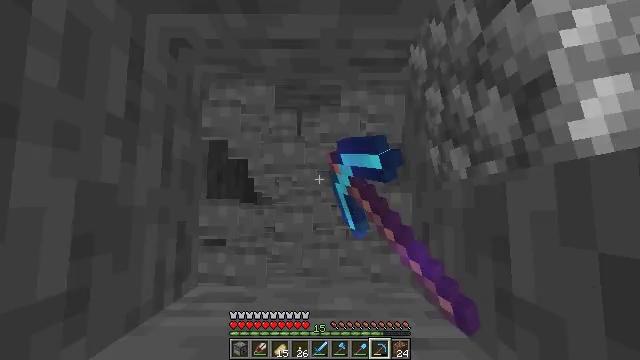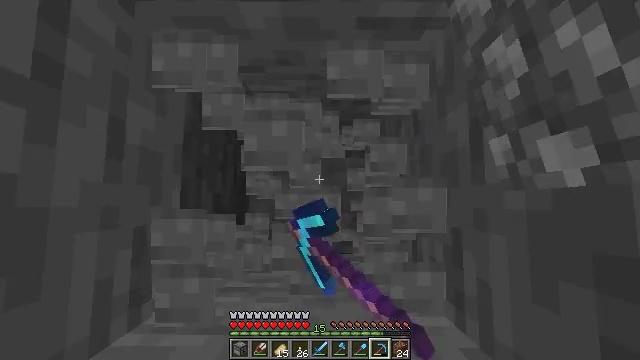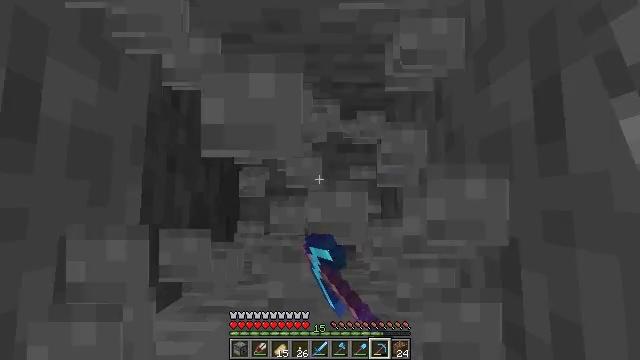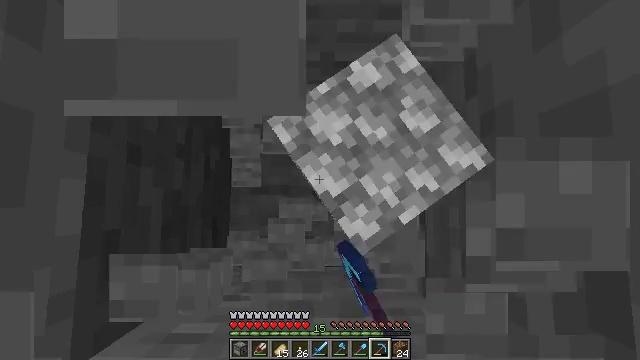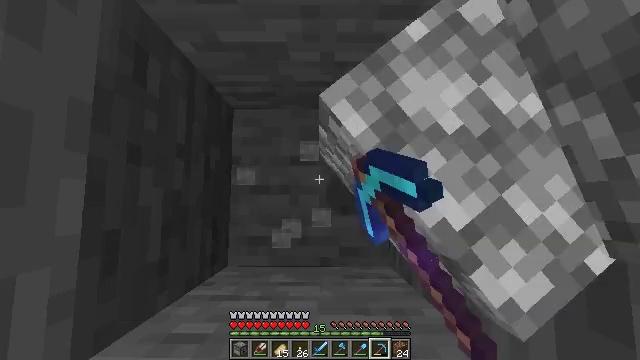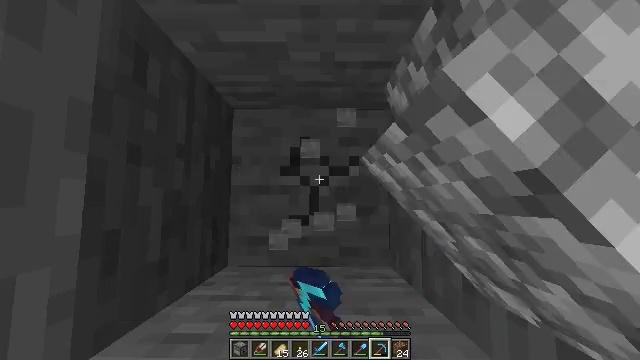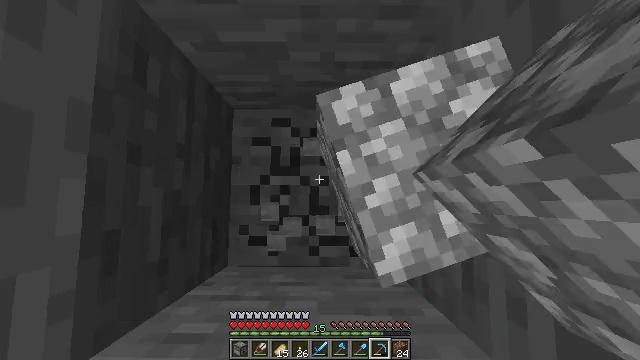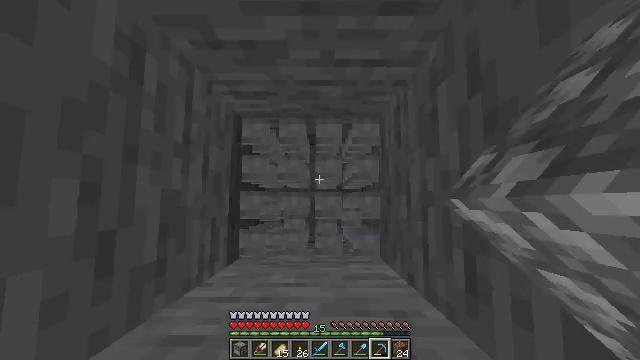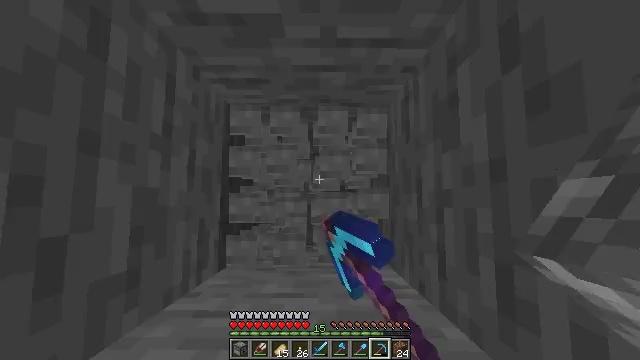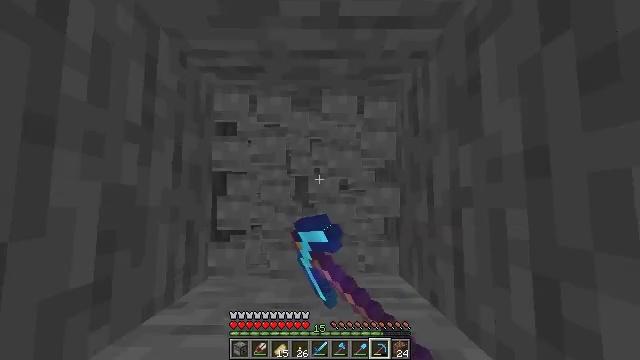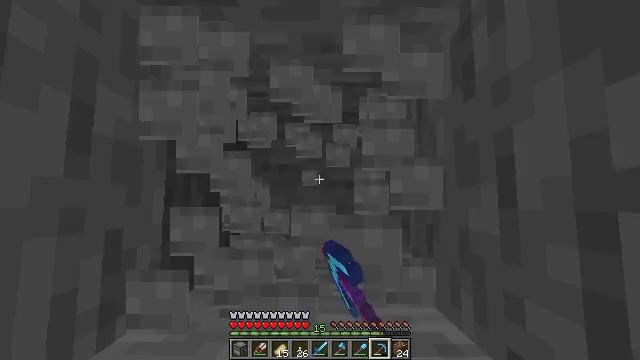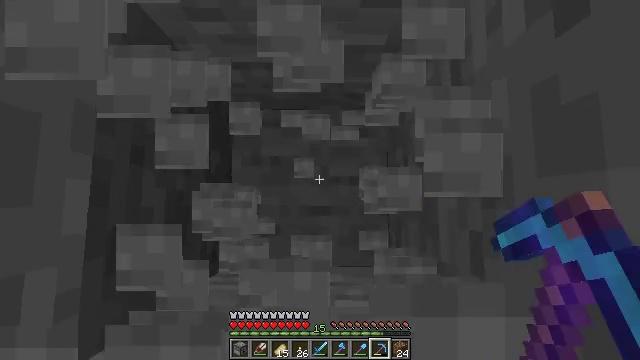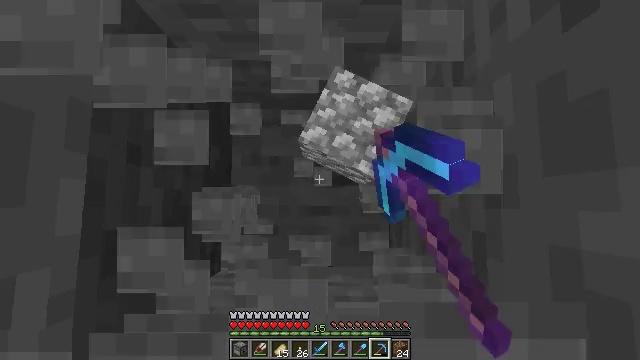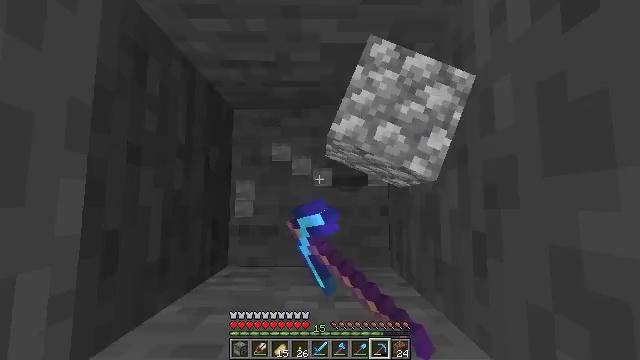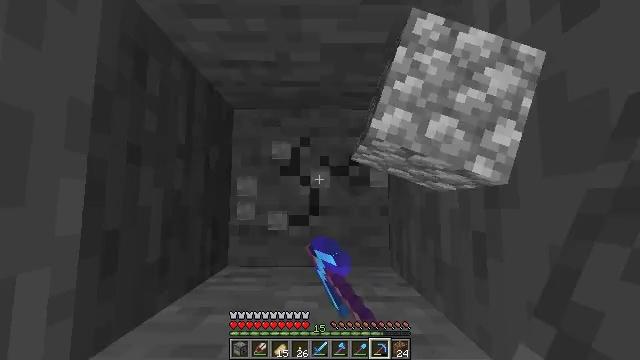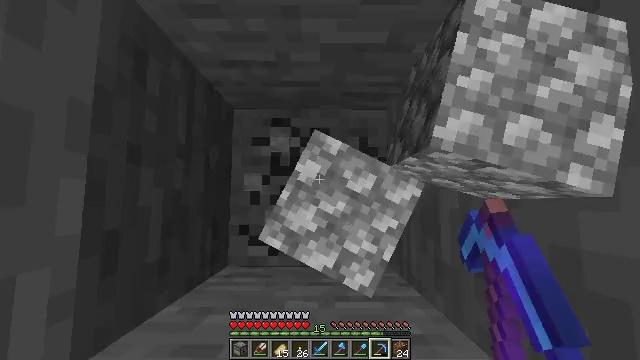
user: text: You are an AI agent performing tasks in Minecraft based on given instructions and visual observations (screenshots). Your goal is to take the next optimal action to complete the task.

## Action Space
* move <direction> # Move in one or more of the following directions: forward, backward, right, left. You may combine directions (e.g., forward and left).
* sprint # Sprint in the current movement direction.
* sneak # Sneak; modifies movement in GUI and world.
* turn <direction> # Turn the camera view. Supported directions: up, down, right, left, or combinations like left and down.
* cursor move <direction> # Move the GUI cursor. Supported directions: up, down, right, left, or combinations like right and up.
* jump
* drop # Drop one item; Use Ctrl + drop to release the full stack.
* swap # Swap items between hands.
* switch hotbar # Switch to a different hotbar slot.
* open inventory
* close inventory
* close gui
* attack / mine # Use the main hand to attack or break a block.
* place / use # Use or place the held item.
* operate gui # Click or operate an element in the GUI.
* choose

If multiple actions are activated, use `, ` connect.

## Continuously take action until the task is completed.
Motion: motion action
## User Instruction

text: Gather stone by using a pickaxe.
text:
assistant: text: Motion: attack / mine
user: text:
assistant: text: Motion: attack / mine
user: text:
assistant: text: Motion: attack / mine
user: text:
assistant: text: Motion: attack / mine
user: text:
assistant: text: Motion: attack / mine
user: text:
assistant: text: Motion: attack / mine
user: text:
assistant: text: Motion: attack / mine
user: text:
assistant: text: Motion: attack / mine
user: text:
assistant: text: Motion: attack / mine
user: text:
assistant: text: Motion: attack / mine
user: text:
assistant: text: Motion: attack / mine
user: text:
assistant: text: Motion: attack / mine
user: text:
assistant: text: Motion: attack / mine
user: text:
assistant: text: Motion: attack / mine
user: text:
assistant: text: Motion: attack / mine
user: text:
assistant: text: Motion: attack / mine
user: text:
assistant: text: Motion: attack / mine
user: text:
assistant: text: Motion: attack / mine
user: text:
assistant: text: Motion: attack / mine
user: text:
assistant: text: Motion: attack / mine
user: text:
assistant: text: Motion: attack / mine
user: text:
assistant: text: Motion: attack / mine
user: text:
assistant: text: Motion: attack / mine
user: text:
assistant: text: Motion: attack / mine
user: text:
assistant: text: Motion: attack / mine
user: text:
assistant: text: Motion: attack / mine
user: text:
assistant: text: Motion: attack / mine
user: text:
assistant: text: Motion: attack / mine
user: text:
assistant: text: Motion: attack / mine
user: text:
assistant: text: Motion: attack / mine